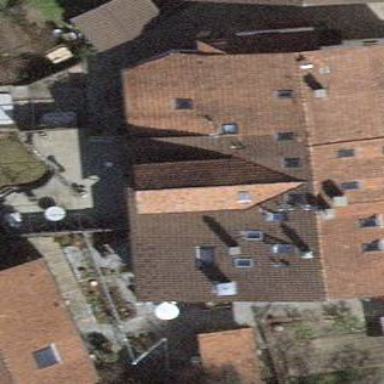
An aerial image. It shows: Simple house.